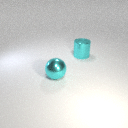
large cyan metal sphere to the left of large cyan metal cylinder